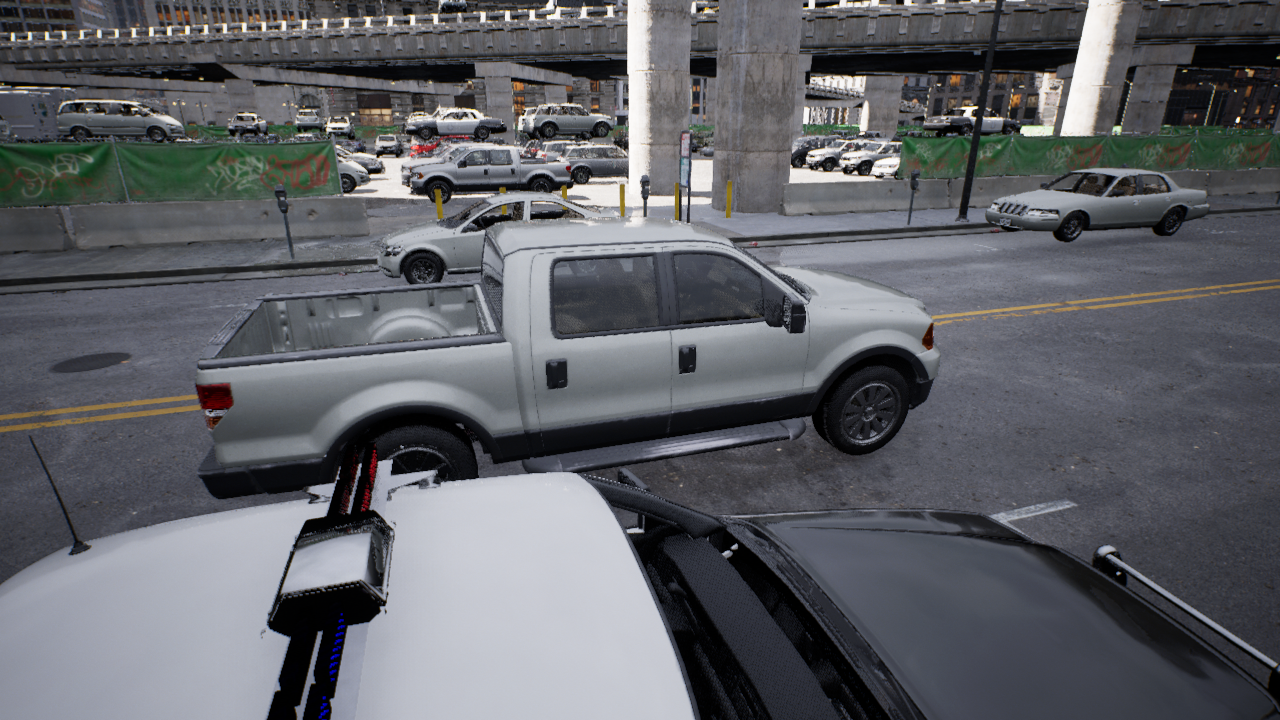
Venue: downtown
Lighting: clear day
Vehicle rig: pickup